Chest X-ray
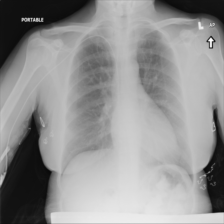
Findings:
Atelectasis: negative
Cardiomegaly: negative
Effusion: negative
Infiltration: negative
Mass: negative
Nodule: negative
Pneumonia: negative
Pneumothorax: negative
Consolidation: negative
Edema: negative
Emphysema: negative
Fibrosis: negative
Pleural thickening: negative
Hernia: negative